Field crop: maize
Growth stage: 2
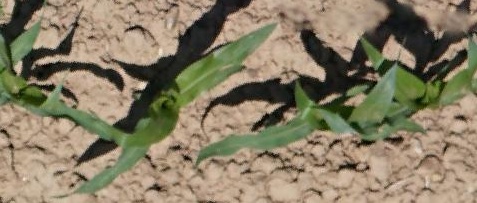
Species: maize